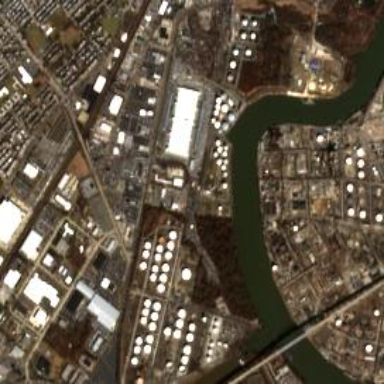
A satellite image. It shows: Industrial area primarily used for oil-related activities.